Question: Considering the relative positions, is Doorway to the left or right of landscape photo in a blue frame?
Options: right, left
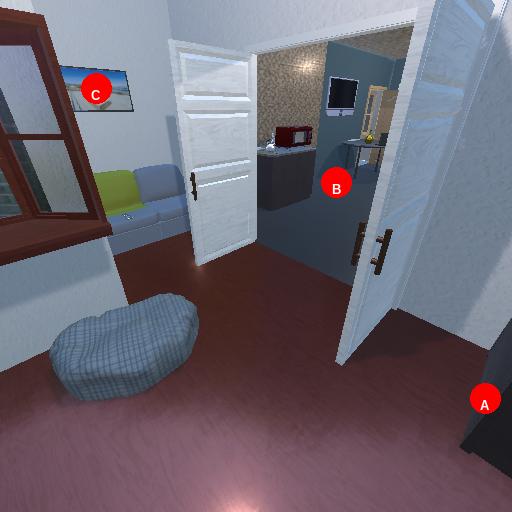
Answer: right